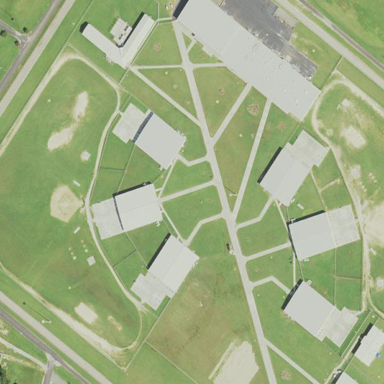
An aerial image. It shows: Prison facility surrounded by fence.